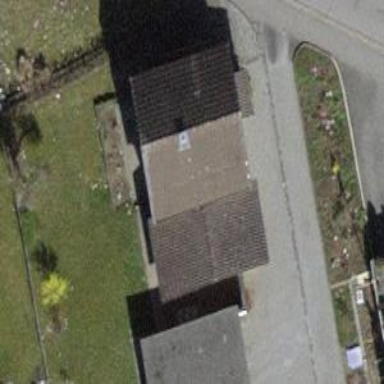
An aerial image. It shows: Residential building.